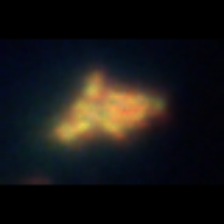
Taxon: Unknown_detritus
Group: Unknown